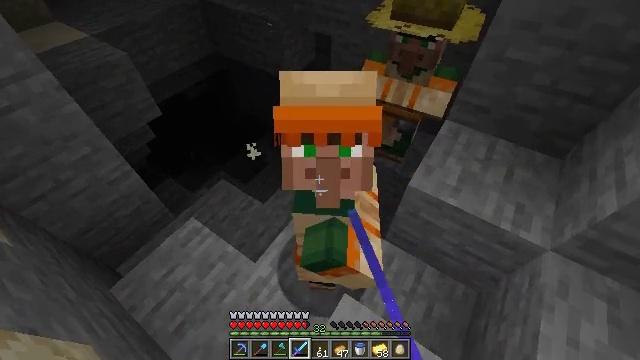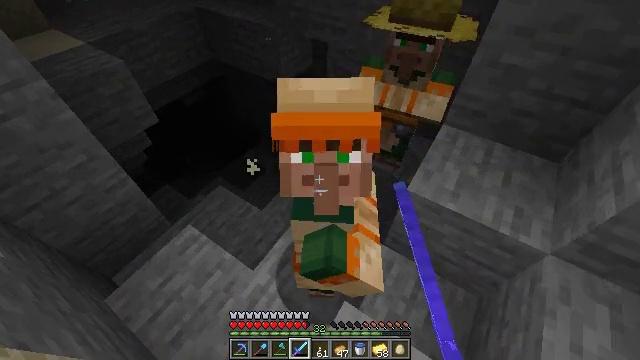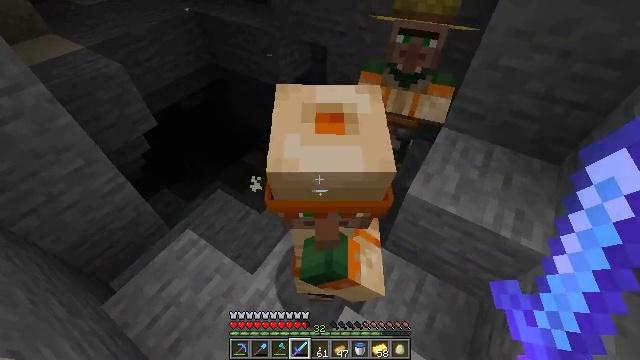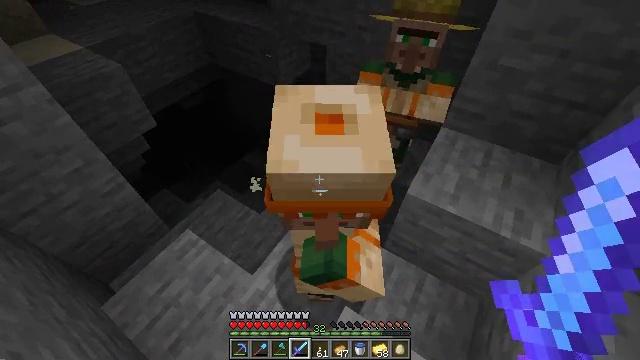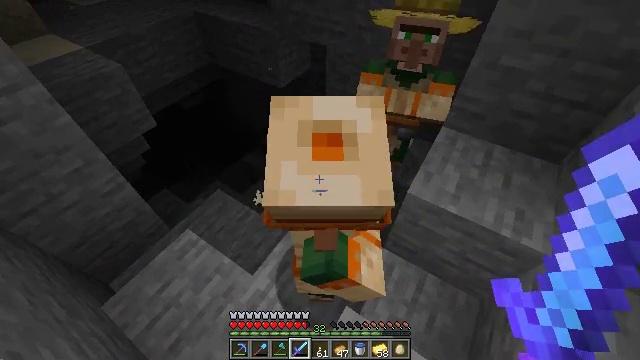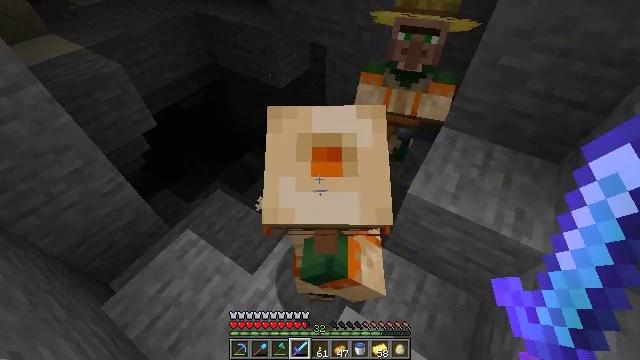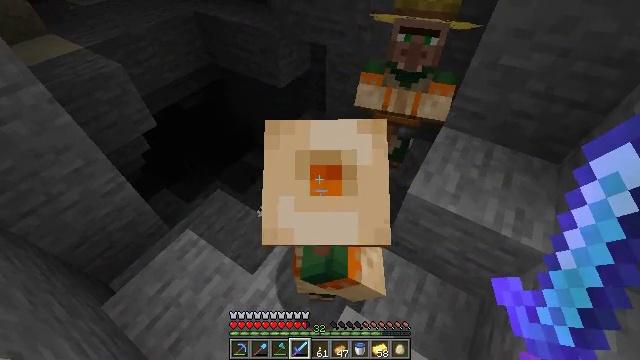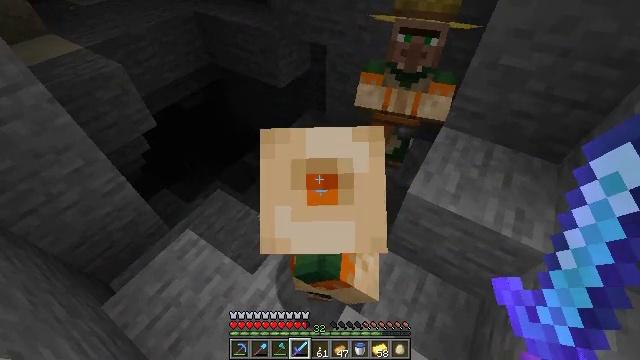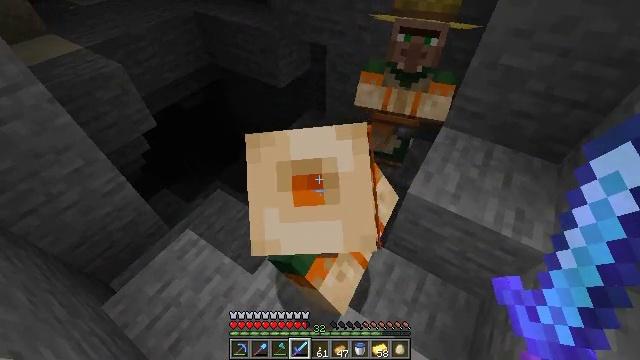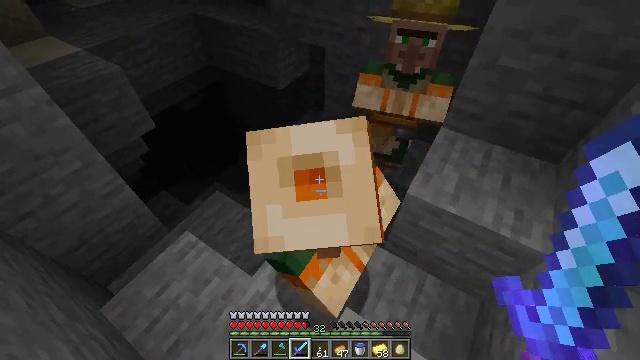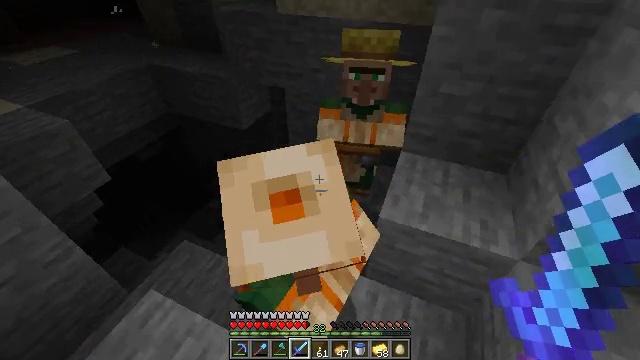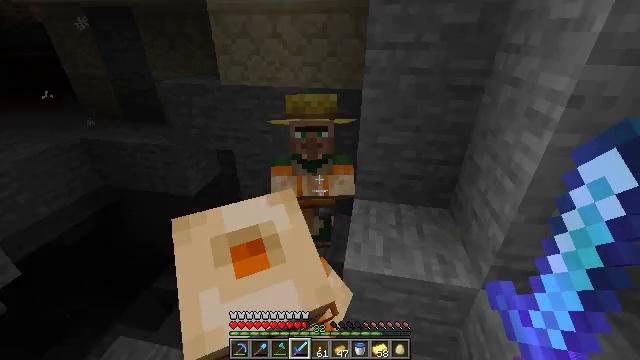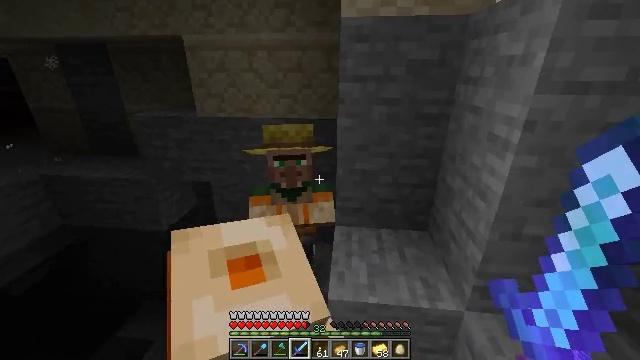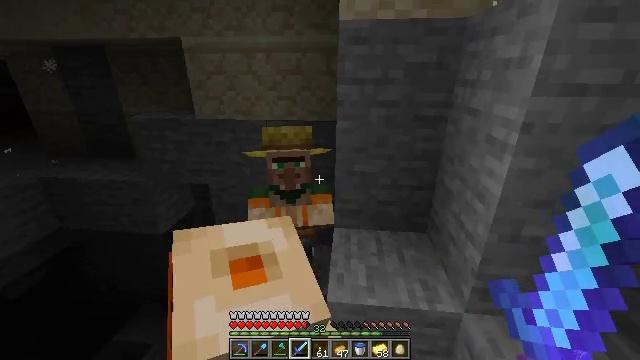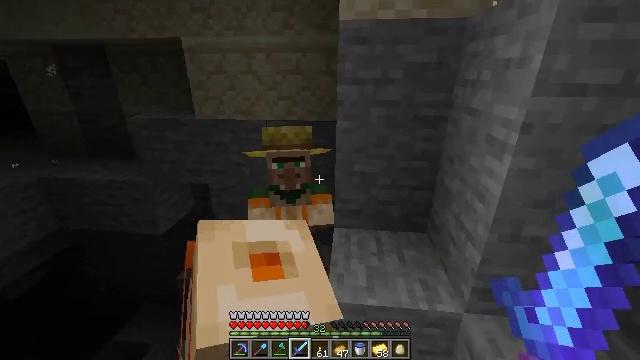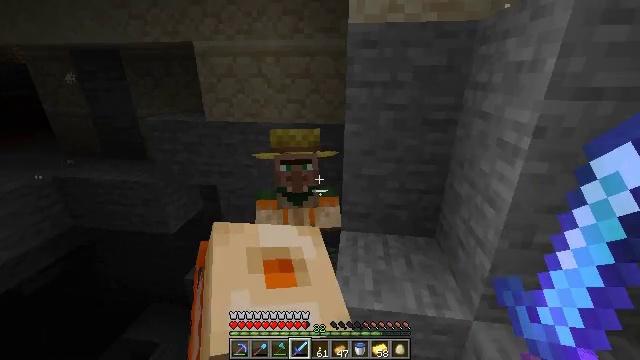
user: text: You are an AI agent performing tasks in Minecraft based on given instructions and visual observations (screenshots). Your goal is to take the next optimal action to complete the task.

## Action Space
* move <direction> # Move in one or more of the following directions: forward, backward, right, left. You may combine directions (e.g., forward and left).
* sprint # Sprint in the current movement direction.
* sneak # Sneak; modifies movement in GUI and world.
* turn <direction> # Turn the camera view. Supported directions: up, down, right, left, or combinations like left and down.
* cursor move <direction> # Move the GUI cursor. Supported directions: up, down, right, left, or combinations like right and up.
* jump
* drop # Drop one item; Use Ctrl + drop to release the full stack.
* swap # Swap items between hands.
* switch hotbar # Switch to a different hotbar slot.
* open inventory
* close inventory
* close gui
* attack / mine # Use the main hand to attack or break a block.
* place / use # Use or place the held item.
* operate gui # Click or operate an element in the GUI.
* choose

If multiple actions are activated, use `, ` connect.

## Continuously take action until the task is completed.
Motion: motion action
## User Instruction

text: Collect sandstone by mining.
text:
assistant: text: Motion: turn up
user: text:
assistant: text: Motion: no_op
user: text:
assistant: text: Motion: no_op
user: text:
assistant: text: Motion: no_op
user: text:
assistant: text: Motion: no_op
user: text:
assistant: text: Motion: no_op
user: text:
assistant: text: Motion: no_op
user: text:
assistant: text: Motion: no_op
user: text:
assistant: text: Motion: no_op
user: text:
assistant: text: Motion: turn right and up
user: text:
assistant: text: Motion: turn right and up
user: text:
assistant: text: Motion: turn right and up
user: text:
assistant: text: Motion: no_op
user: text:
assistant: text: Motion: no_op
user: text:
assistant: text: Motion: turn left
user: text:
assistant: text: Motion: turn left
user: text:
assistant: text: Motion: turn left
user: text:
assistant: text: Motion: no_op
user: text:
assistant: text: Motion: move forward
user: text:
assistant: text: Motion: move forward
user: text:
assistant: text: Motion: move forward
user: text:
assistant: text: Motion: move forward, use / place
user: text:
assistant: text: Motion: use / place
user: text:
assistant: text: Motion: use / place
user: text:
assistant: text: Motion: use / place
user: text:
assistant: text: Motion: no_op
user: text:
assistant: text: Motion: open gui
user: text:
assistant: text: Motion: no_op
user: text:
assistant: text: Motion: no_op
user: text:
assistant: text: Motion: no_op